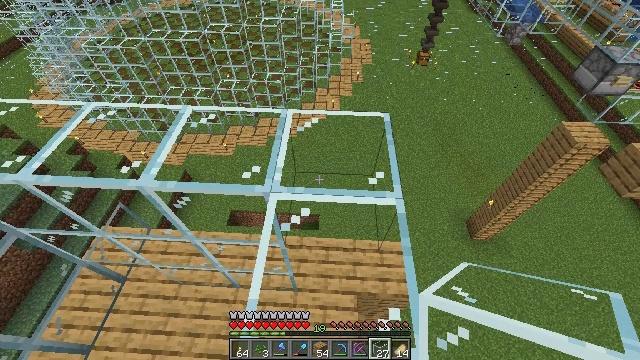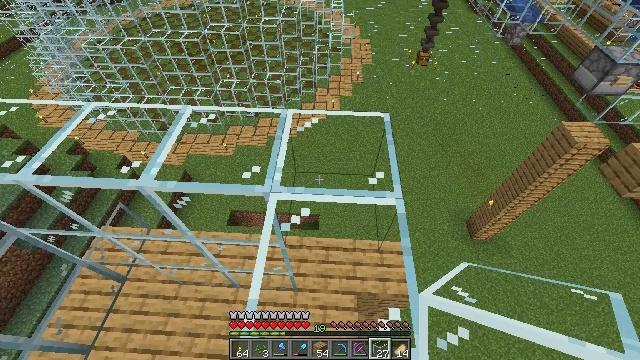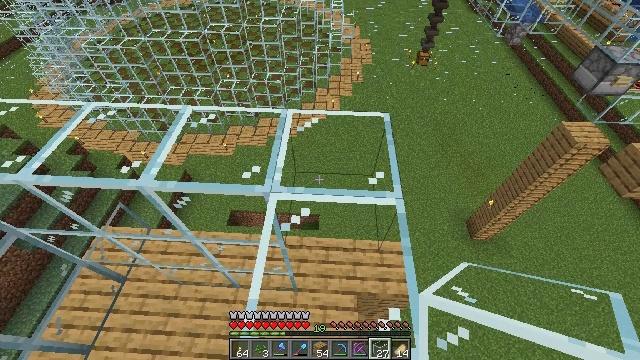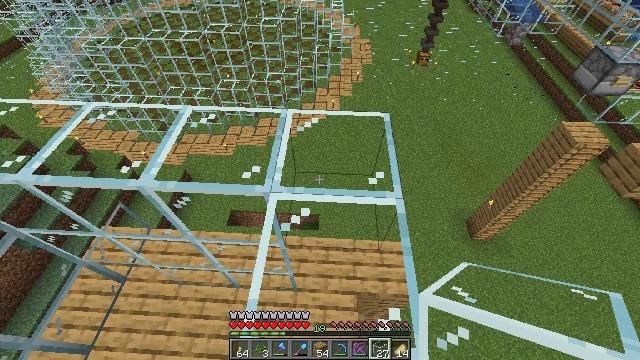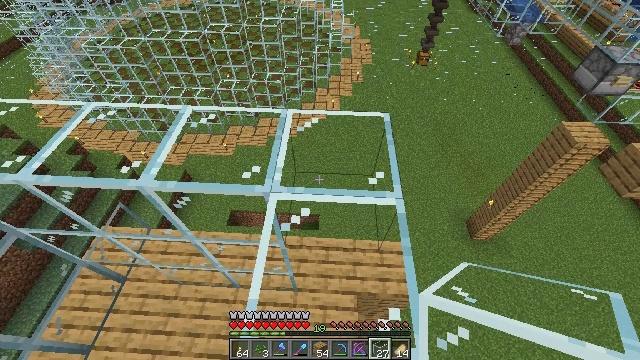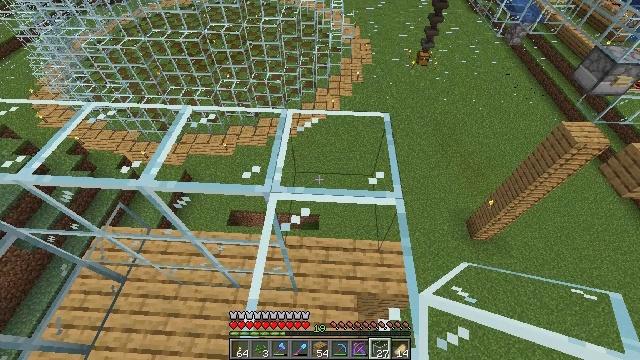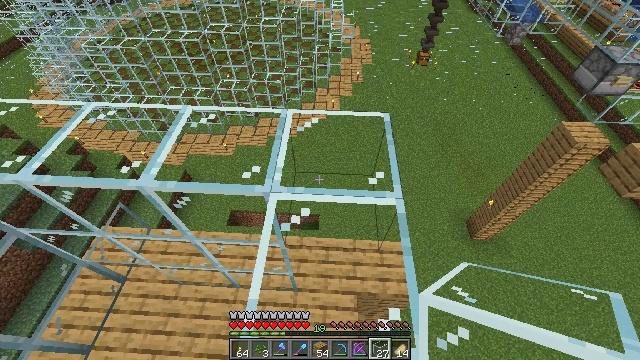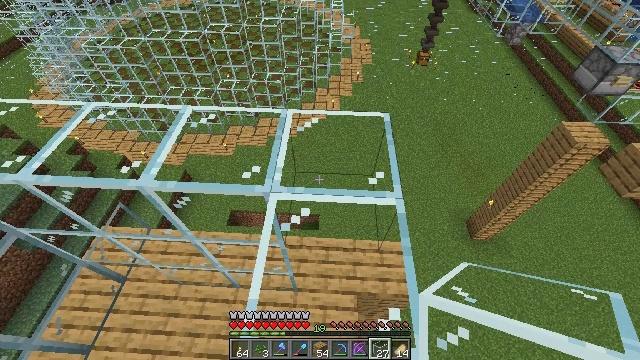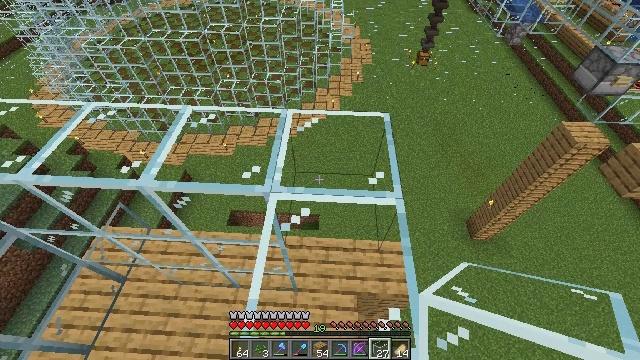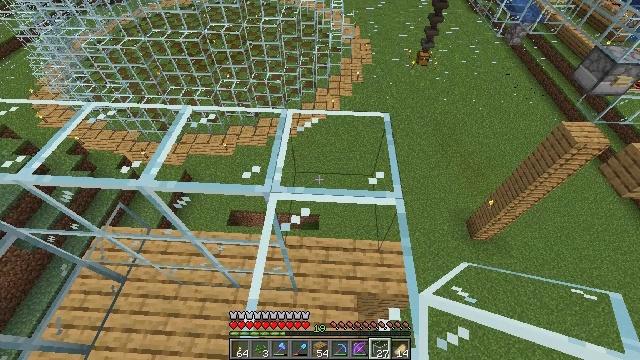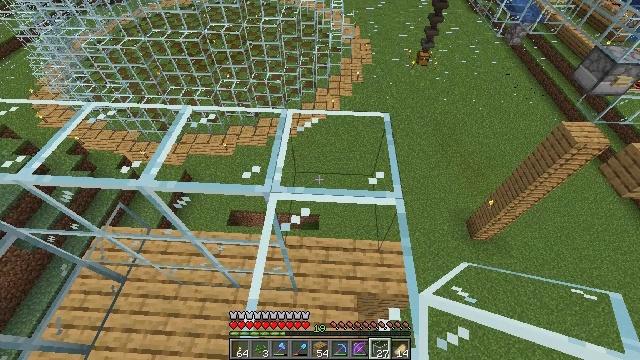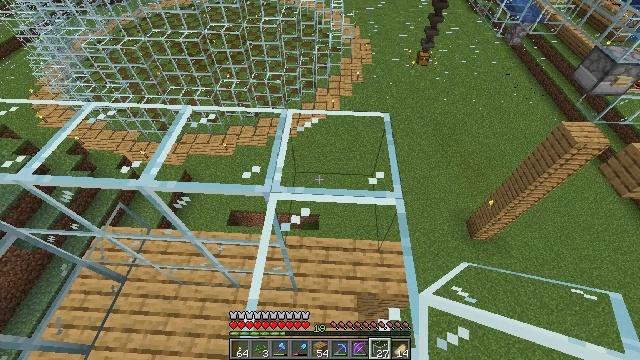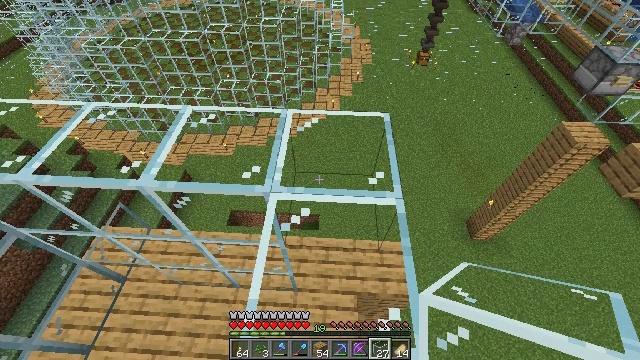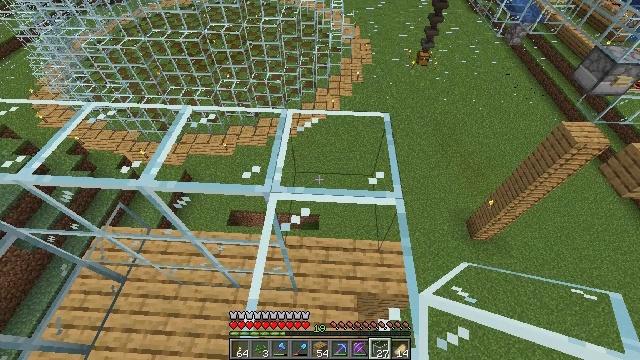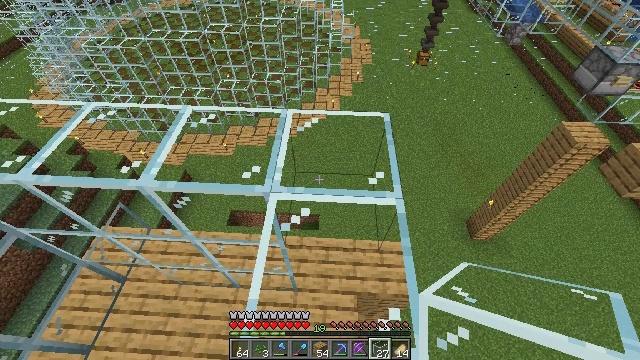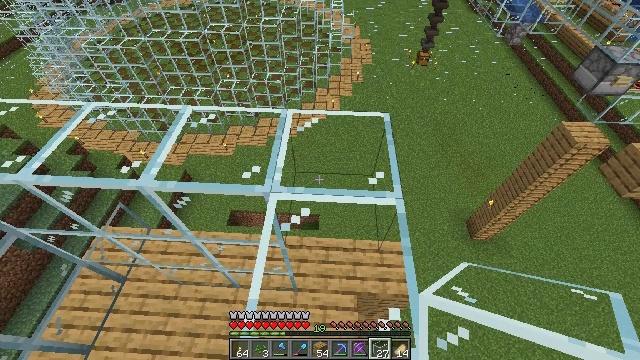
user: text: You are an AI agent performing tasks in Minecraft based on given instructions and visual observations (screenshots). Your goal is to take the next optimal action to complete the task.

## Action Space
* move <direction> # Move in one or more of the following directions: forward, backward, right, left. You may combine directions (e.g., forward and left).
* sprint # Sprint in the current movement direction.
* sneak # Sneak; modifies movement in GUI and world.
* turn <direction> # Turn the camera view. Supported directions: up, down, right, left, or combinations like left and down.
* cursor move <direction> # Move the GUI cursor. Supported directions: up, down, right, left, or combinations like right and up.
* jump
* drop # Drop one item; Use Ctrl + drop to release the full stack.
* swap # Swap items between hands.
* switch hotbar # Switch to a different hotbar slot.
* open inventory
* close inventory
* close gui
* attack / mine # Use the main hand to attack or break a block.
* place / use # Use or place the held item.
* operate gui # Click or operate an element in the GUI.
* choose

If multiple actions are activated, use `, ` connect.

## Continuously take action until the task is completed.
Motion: motion action
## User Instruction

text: Break the existing planks.
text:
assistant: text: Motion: no_op
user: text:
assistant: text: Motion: no_op
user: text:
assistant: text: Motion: no_op
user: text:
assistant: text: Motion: no_op
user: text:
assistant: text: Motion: no_op
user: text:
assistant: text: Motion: no_op
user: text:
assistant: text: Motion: no_op
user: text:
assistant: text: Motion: no_op
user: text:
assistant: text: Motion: no_op
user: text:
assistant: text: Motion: no_op
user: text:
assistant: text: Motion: no_op
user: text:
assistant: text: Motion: no_op
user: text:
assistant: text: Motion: no_op
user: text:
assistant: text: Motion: no_op
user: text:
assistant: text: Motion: no_op
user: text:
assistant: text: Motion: no_op
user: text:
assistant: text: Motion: no_op
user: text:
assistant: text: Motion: no_op
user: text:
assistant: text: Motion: no_op
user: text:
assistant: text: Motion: no_op
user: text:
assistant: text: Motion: no_op
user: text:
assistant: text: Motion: no_op
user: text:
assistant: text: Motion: no_op
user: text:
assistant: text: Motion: no_op
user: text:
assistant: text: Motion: no_op
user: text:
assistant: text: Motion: no_op
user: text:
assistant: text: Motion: no_op
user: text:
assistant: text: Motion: no_op
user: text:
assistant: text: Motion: no_op
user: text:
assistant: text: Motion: no_op